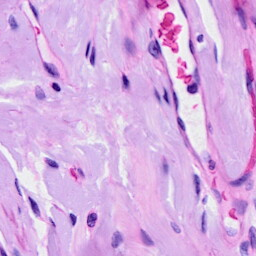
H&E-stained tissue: Ovarian